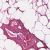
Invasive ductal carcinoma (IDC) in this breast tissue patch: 0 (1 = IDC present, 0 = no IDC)